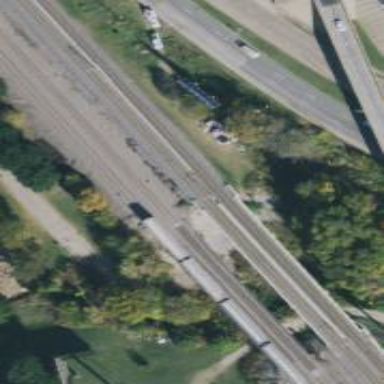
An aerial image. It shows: Bridge for light rail railway with electrified contact lines.